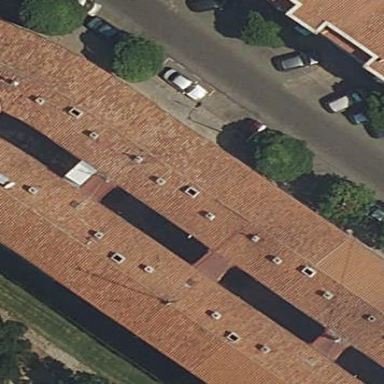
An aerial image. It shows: Apartments building with gabled roof that is oriented across.